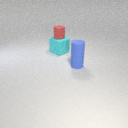
small blue rubber cylinder to the right of large cyan rubber cube